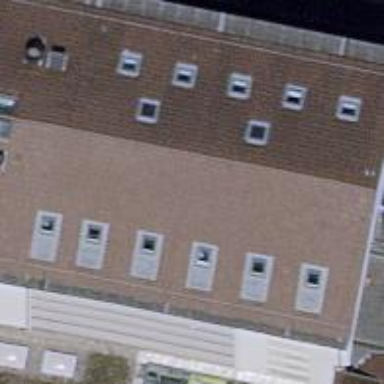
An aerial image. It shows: Furniture shop.